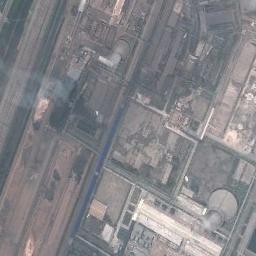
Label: thermal_power_station